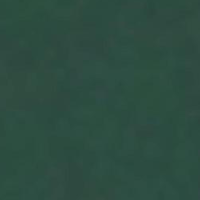
EUNIS habitat code: 14
Species observed at this site:
Carduus personata